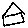
Label: house